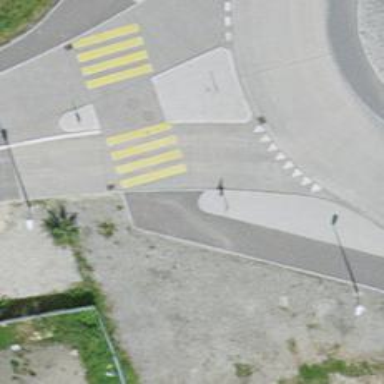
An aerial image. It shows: Uncontrolled zebra crossing with notable zebra markings.